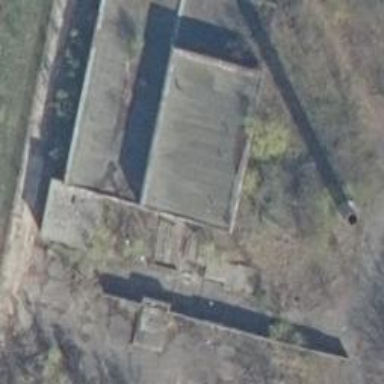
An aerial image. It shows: Ruins of building.